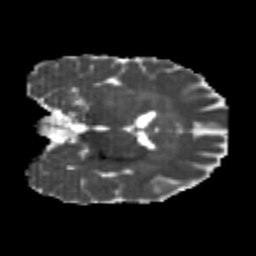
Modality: MD
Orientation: coronal
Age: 22
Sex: male
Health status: healthy
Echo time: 0.074 s